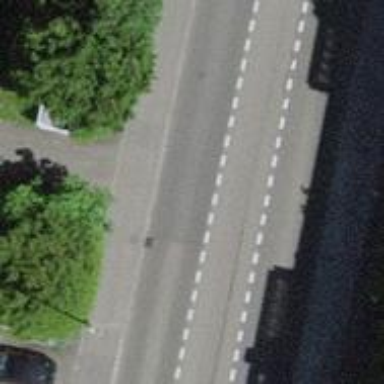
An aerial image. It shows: Secondary road with asphalt surface.